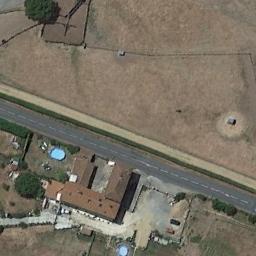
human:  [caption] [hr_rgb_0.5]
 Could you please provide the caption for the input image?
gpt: There is a house with a black roof on the lawn .

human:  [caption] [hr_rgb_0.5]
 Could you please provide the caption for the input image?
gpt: There are several houses of different sizes in the sparse residential area, Surrounded by open space and a road .

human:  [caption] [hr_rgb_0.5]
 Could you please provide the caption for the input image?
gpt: There is a road next to the sparse residential .

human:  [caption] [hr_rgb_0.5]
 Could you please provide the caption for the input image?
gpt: The sparse residential is on the bare land next to a road .

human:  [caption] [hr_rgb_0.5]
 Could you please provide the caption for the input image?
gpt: A sparse residential area with a brown building and bare land .